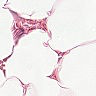
Metastatic tissue present: no